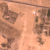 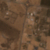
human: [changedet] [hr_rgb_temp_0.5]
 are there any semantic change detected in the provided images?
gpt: Some new buildings and a vertical road appear in the desert between the urban area.